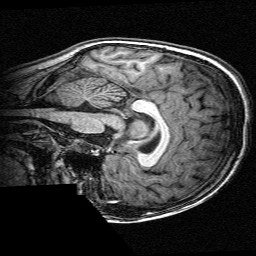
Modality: T1w
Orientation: sagittal
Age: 10
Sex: female
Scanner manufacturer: siemens
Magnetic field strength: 3 T
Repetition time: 2.3 s
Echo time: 0.00336 s